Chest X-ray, PA view. Patient: 59 years old, sex F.
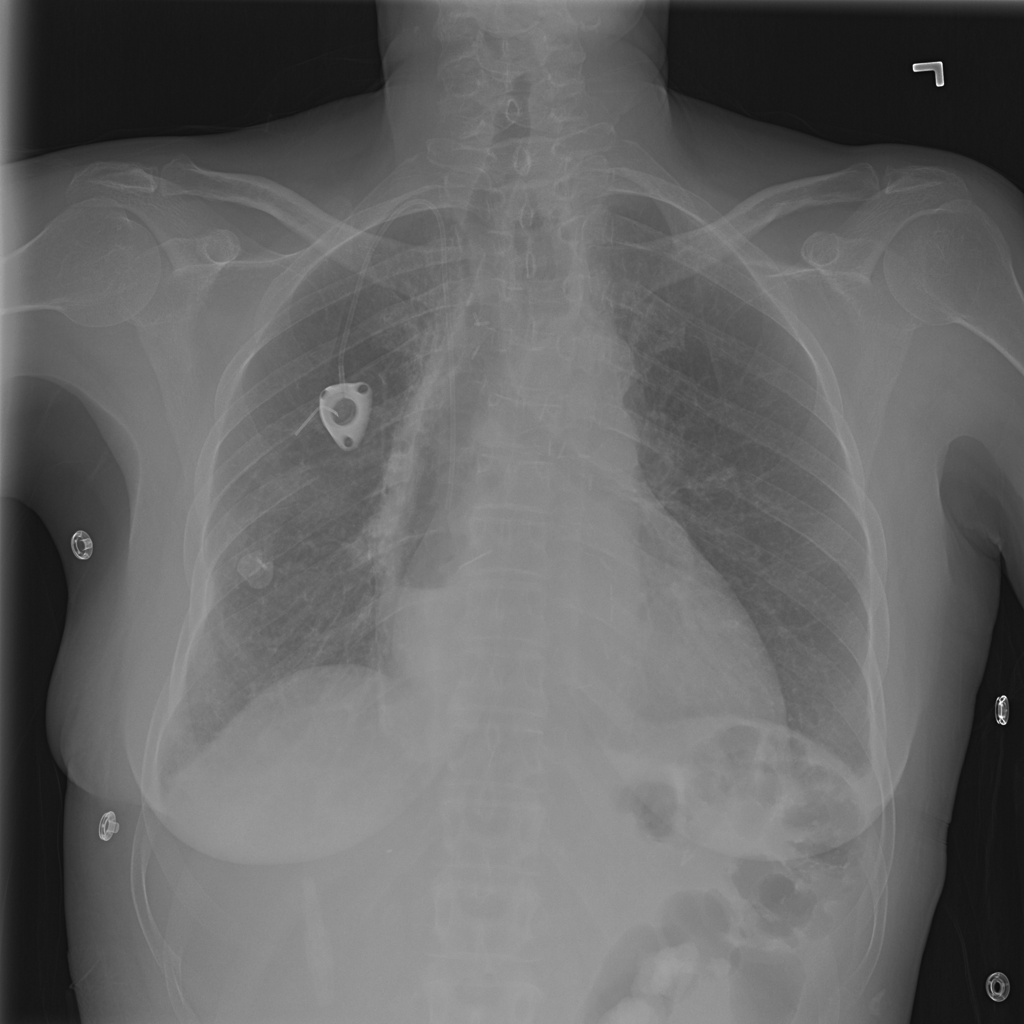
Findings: Pleural_Thickening